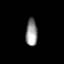
Tissue: prostate
Cell type: Epithelial cells
Senescence score: 0.331
Nuclear area (px): 309
Mean DAPI intensity: 147.615